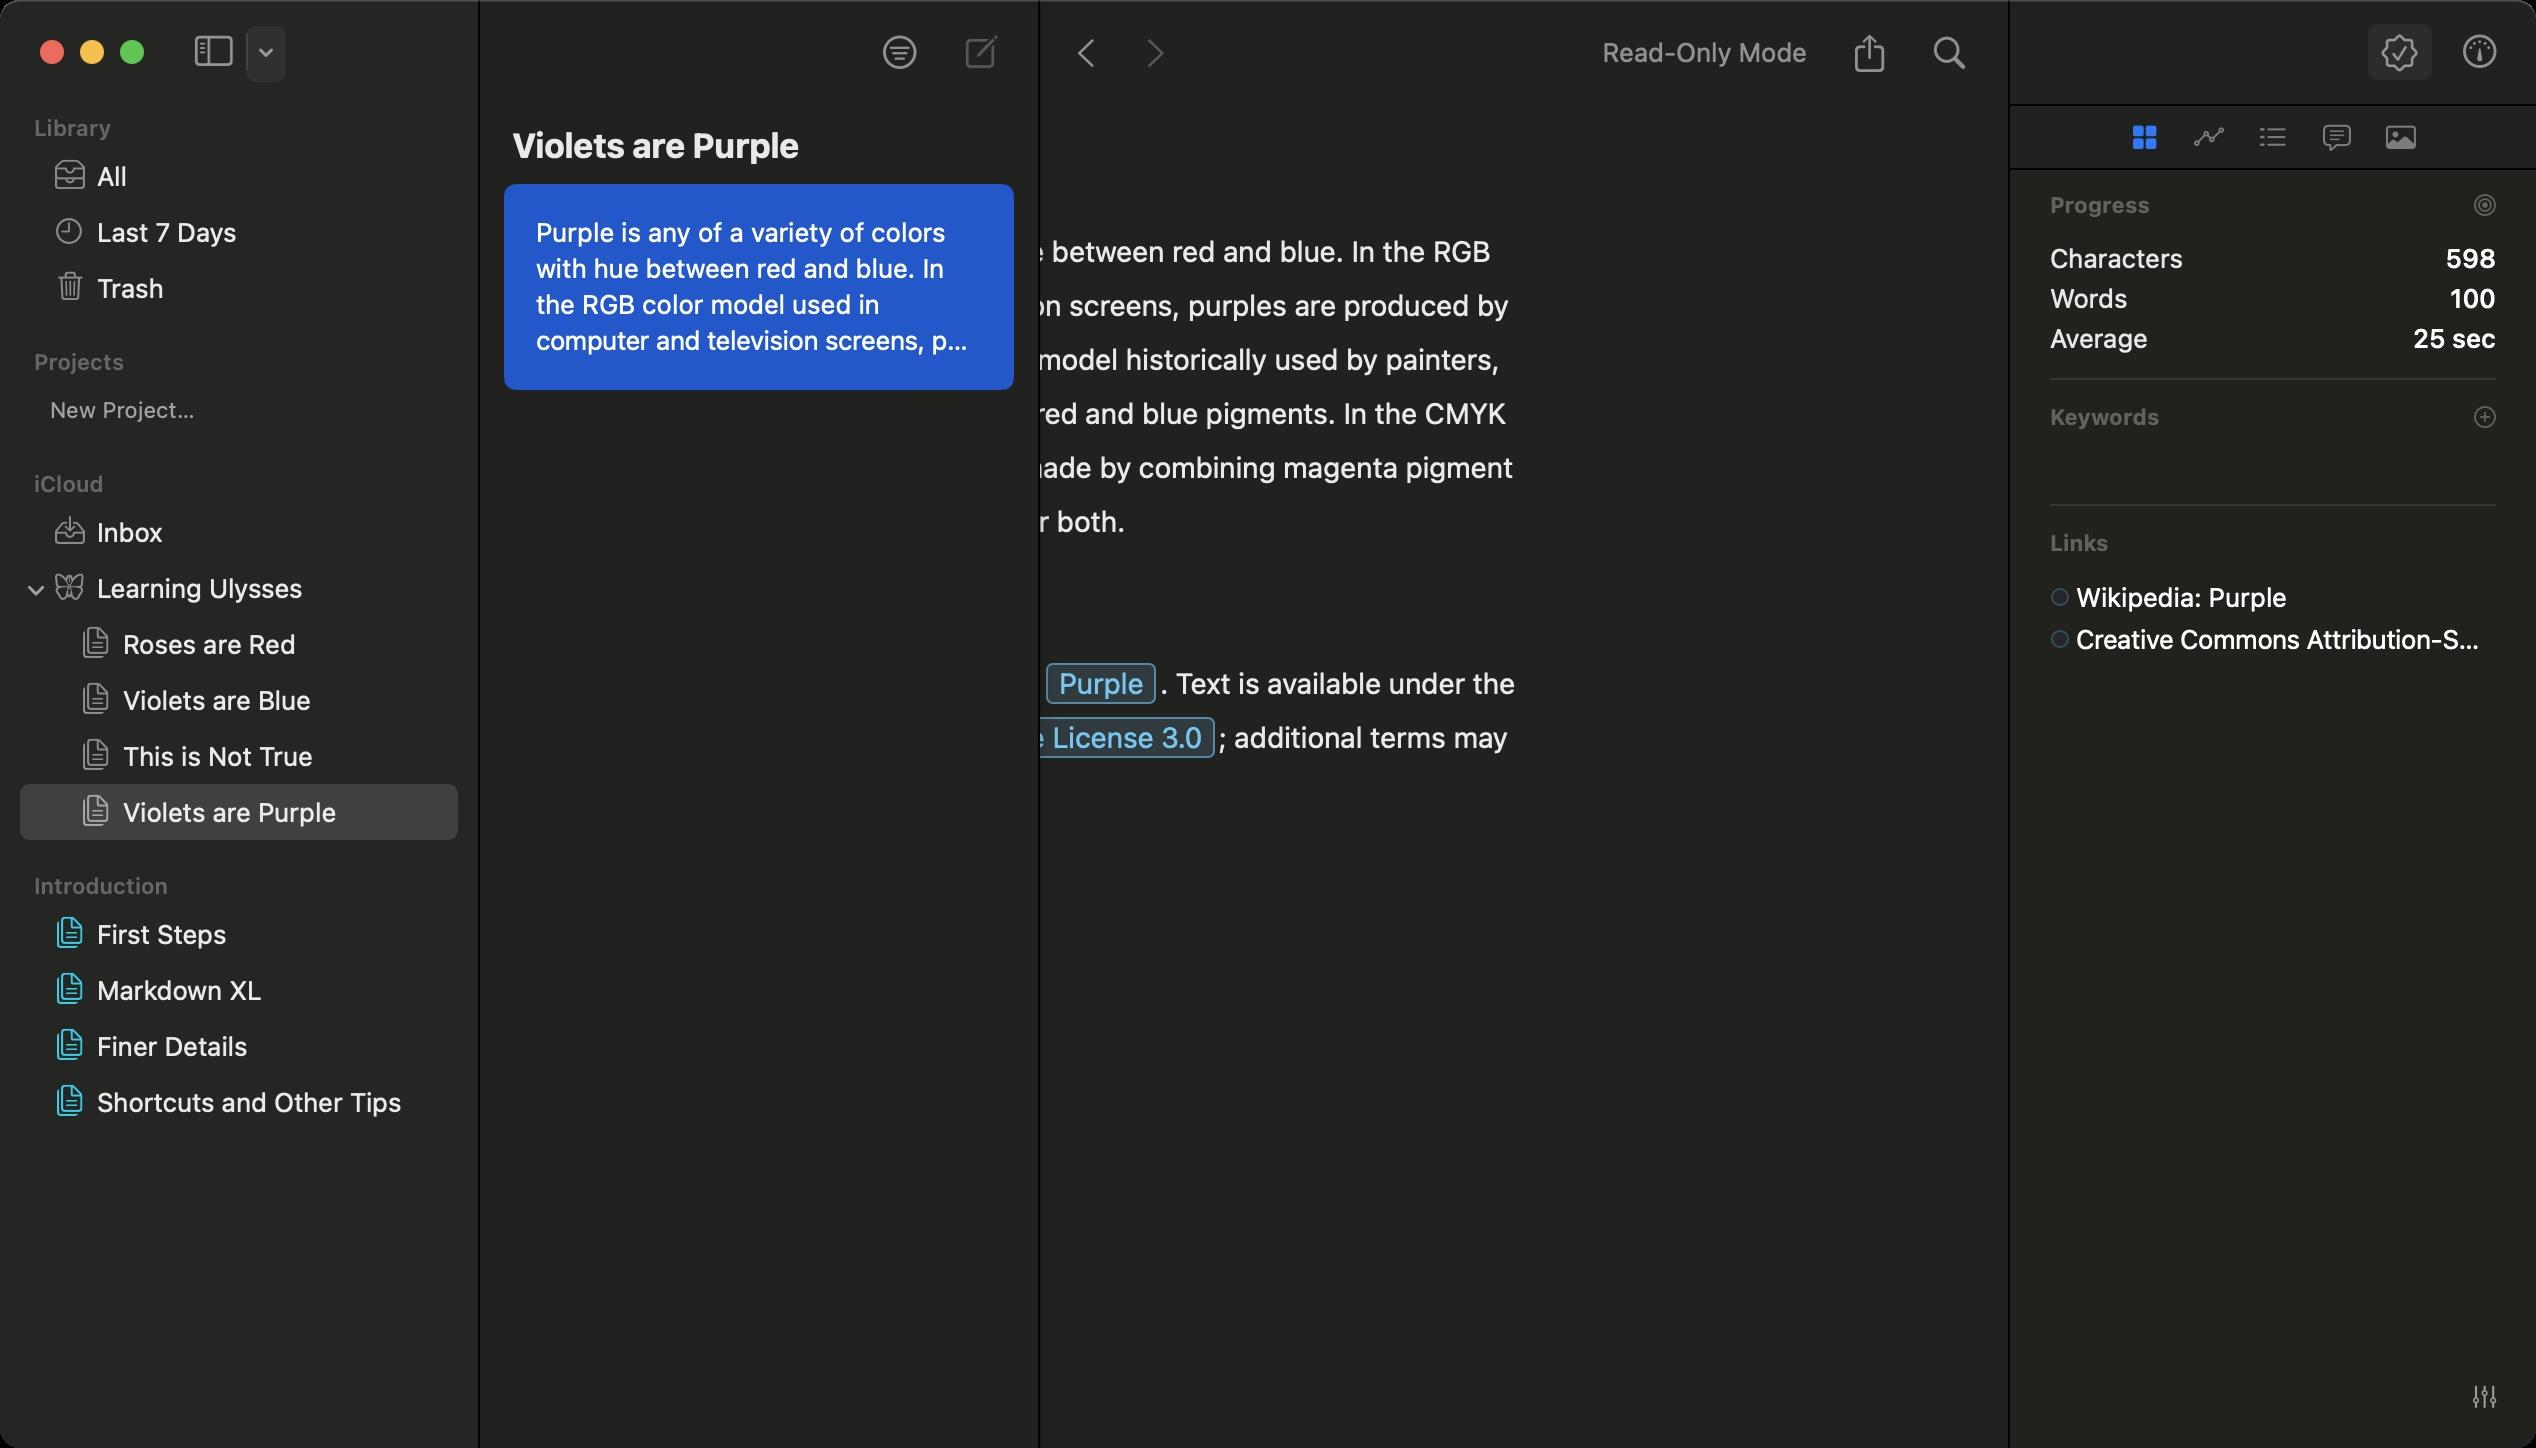
Accessibility tree:
{"name": "Violets_are_Purple_▸_Purple_is_any_of_a_variety_of_colors…", "role": "AXWindow", "description": null, "role_description": "standard window", "value": null, "position": "230.00;215.00", "size": "1268;724", "children": [{"name": null, "role": "AXGroup", "description": null, "role_description": "group", "value": null, "position": "0.00;0.00", "size": "1268;724", "children": [{"name": null, "role": "AXGroup", "description": null, "role_description": "group", "value": null, "position": "0.00;0.00", "size": "1004;724", "children": [{"name": null, "role": "AXGroup", "description": null, "role_description": "group", "value": null, "position": "0.00;0.00", "size": "1004;724", "children": [{"name": null, "role": "AXGroup", "description": null, "role_description": "group", "value": null, "position": "0.00;0.00", "size": "1004;724", "children": [{"name": null, "role": "AXScrollArea", "description": null, "role_description": "scroll area", "value": null, "position": "0.00;52.00", "size": "1004;672", "children": [{"name": null, "role": "AXGroup", "description": null, "role_description": "group", "value": null, "position": "0.00;52.00", "size": "1004;672", "children": [{"name": null, "role": "AXTextArea", "description": "Editor", "role_description": "text entry area", "value": "Purple is any of a variety of colors with hue between red and blue. In the RGB color model used in computer and television screens, purples are produced by mixing red and blue light. In the RYB color model historically used by painters, purples are created with a combination of red and blue pigments. In the CMYK color model used in printing, purples are made by combining magenta pigment with either cyan pigment, black pigment, or both.\n\n----\nExcerpt from from the Wikipedia article on Purple. Text is available under the Creative Commons Attribution-ShareAlike License 3.0; additional terms may apply.", "position": "171.00;72.00", "size": "662;379", "children": [{"name": null, "role": "AXUnknown", "description": "Begin Link", "role_description": "unknown", "value": null, "position": "521.40;328.00", "size": "8;27", "children": []}, {"name": null, "role": "AXUnknown", "description": "End Link", "role_description": "unknown", "value": null, "position": "571.89;328.00", "size": "8;27", "children": []}, {"name": null, "role": "AXUnknown", "description": "Begin Link", "role_description": "unknown", "value": null, "position": "241.18;355.00", "size": "8;27", "children": []}, {"name": null, "role": "AXUnknown", "description": "End Link", "role_description": "unknown", "value": null, "position": "601.20;355.00", "size": "8;27", "children": []}]}]}]}]}]}]}, {"name": null, "role": "AXUnknown", "description": "Dashboard", "role_description": "unknown", "value": null, "position": "1005.00;0.00", "size": "263;724", "children": [{"name": null, "role": "AXScrollArea", "description": null, "role_description": "scroll area", "value": null, "position": "1005.00;84.00", "size": "263;589", "children": [{"name": "Progress", "role": "AXGroup", "description": null, "role_description": "group", "value": null, "position": "1005.00;84.00", "size": "263;106", "children": [{"name": null, "role": "AXStaticText", "description": "Progress", "role_description": "text", "value": null, "position": "1025.00;87.00", "size": "186;31", "children": []}, {"name": "", "role": "AXButton", "description": null, "role_description": "button", "value": null, "position": "1227.00;84.50", "size": "31;36", "children": []}, {"name": null, "role": "AXRow", "description": null, "role_description": "table row", "value": null, "position": "1019.00;119.00", "size": "235;20", "children": [{"name": null, "role": "AXCell", "description": null, "role_description": "cell", "value": null, "position": "1025.00;119.00", "size": "223;20", "children": [{"name": null, "role": "AXStaticText", "description": null, "role_description": "text", "value": "Characters", "position": "1023.00;121.00", "size": "71;16", "children": []}, {"name": null, "role": "AXStaticText", "description": null, "role_description": "text", "value": "598", "position": "1220.50;121.00", "size": "30;16", "children": []}]}]}, {"name": null, "role": "AXRow", "description": null, "role_description": "table row", "value": null, "position": "1019.00;139.00", "size": "235;20", "children": [{"name": null, "role": "AXCell", "description": null, "role_description": "cell", "value": null, "position": "1025.00;139.00", "size": "223;20", "children": [{"name": null, "role": "AXStaticText", "description": null, "role_description": "text", "value": "Words", "position": "1023.00;141.00", "size": "43;16", "children": []}, {"name": null, "role": "AXStaticText", "description": null, "role_description": "text", "value": "100", "position": "1223.00;141.00", "size": "27;16", "children": []}]}]}, {"name": null, "role": "AXRow", "description": null, "role_description": "table row", "value": null, "position": "1019.00;159.00", "size": "235;20", "children": [{"name": null, "role": "AXCell", "description": null, "role_description": "cell", "value": null, "position": "1025.00;159.00", "size": "223;20", "children": [{"name": null, "role": "AXStaticText", "description": null, "role_description": "text", "value": "Average", "position": "1023.00;161.00", "size": "54;16", "children": []}, {"name": null, "role": "AXStaticText", "description": null, "role_description": "text", "value": "25 sec", "position": "1204.50;161.00", "size": "46;16", "children": []}]}]}]}, {"name": "Keywords", "role": "AXGroup", "description": null, "role_description": "group", "value": null, "position": "1005.00;190.00", "size": "263;63", "children": [{"name": null, "role": "AXStaticText", "description": "Keywords", "role_description": "text", "value": null, "position": "1025.00;193.00", "size": "186;31", "children": []}, {"name": "", "role": "AXButton", "description": "Add Favorite Keywords", "role_description": "button", "value": null, "position": "1227.00;190.50", "size": "31;36", "children": []}, {"name": null, "role": "AXUnknown", "description": "Keywords", "role_description": "unknown", "value": null, "position": "1023.00;225.00", "size": "227;17", "children": [{"name": null, "role": "AXTextArea", "description": null, "role_description": "text entry area", "value": "", "position": "1023.00;225.00", "size": "227;17", "children": []}]}]}, {"name": "Links", "role": "AXGroup", "description": null, "role_description": "group", "value": null, "position": "1005.00;253.00", "size": "263;90", "children": [{"name": "Links", "role": "AXStaticText", "description": "", "role_description": "text", "value": null, "position": "1025.00;256.00", "size": "212;31", "children": []}, {"name": null, "role": "AXRow", "description": null, "role_description": "table row", "value": null, "position": "1020.00;288.00", "size": "230;21", "children": [{"name": null, "role": "AXCell", "description": "Wikipedia: Purple, Link", "role_description": "cell", "value": null, "position": "1026.00;288.00", "size": "218;21", "children": [{"name": null, "role": "AXUnknown", "description": "Wikipedia: Purple, Link", "role_description": "unknown", "value": null, "position": "1020.00;288.00", "size": "230;21", "children": [{"name": null, "role": "AXStaticText", "description": null, "role_description": "text", "value": "Wikipedia: Purple", "position": "1036.00;290.50", "size": "110;16", "children": []}]}]}]}, {"name": null, "role": "AXRow", "description": null, "role_description": "table row", "value": null, "position": "1020.00;309.00", "size": "230;21", "children": [{"name": null, "role": "AXCell", "description": "Creative Commons Attribution-ShareAlike License 3.0, Link", "role_description": "cell", "value": null, "position": "1026.00;309.00", "size": "218;21", "children": [{"name": null, "role": "AXUnknown", "description": "Creative Commons Attribution-ShareAlike License 3.0, Link", "role_description": "unknown", "value": null, "position": "1020.00;309.00", "size": "230;21", "children": [{"name": null, "role": "AXStaticText", "description": null, "role_description": "text", "value": "Creative Commons Attribution-ShareAlike License 3.0", "position": "1036.00;311.50", "size": "212;16", "children": []}]}]}]}]}]}, {"name": "", "role": "AXButton", "description": "Settings", "role_description": "button", "value": null, "position": "1235.00;676.50", "size": "15;43", "children": []}, {"name": "", "role": "AXCheckBox", "description": "Overview", "role_description": "toggle button", "value": 1, "position": "1057.50;53.00", "size": "30;31", "children": []}, {"name": "", "role": "AXCheckBox", "description": "Progress", "role_description": "toggle button", "value": 0, "position": "1089.50;53.50", "size": "30;29", "children": []}, {"name": "", "role": "AXCheckBox", "description": "Outline", "role_description": "toggle button", "value": 0, "position": "1121.50;54.50", "size": "30;28", "children": []}, {"name": "", "role": "AXCheckBox", "description": "Annotations", "role_description": "toggle button", "value": 0, "position": "1153.50;52.00", "size": "30;33", "children": []}, {"name": "", "role": "AXCheckBox", "description": "Attachments", "role_description": "toggle button", "value": 0, "position": "1185.50;53.00", "size": "30;31", "children": []}]}, {"name": null, "role": "AXGroup", "description": null, "role_description": "group", "value": null, "position": "240.00;0.00", "size": "279;724", "children": [{"name": null, "role": "AXScrollArea", "description": null, "role_description": "scroll area", "value": null, "position": "240.00;92.00", "size": "279;632", "children": [{"name": null, "role": "AXOutline", "description": "Sheet List", "role_description": "outline", "value": null, "position": "240.00;92.00", "size": "279;632", "children": [{"name": null, "role": "AXRow", "description": null, "role_description": "outline row", "value": null, "position": "240.00;92.00", "size": "279;0", "children": [{"name": null, "role": "AXCell", "description": null, "role_description": "cell", "value": null, "position": "240.00;92.00", "size": "279;0", "children": []}]}, {"name": null, "role": "AXRow", "description": null, "role_description": "outline row", "value": null, "position": "240.00;92.00", "size": "279;103", "children": [{"name": null, "role": "AXCell", "description": "Purple is any of a variety of colors with hue between red and blue. In the RGB color model used in computer and television screens, purples are produced by mixing red and blue light. In the RYB color. Selected", "role_description": "cell", "value": null, "position": "240.00;92.00", "size": "279;103", "children": []}]}, {"name": null, "role": "AXColumn", "description": null, "role_description": "column", "value": null, "position": "240.00;92.00", "size": "279;632", "children": []}]}]}, {"name": null, "role": "AXStaticText", "description": null, "role_description": "text", "value": "Violets are Purple", "position": "254.00;63.00", "size": "255;20", "children": []}, {"name": "", "role": "AXButton", "description": "sort", "role_description": "button", "value": null, "position": "510.00;58.50", "size": "2;28", "children": []}]}, {"name": null, "role": "AXGroup", "description": null, "role_description": "group", "value": null, "position": "0.00;0.00", "size": "239;724", "children": [{"name": null, "role": "AXScrollArea", "description": null, "role_description": "scroll area", "value": null, "position": "0.00;44.00", "size": "239;680", "children": [{"name": null, "role": "AXOutline", "description": "Library", "role_description": "outline", "value": null, "position": "0.00;44.00", "size": "239;680", "children": [{"name": null, "role": "AXRow", "description": null, "role_description": "outline row", "value": null, "position": "0.00;54.00", "size": "239;20", "children": [{"name": null, "role": "AXCell", "description": null, "role_description": "cell", "value": null, "position": "10.00;54.00", "size": "219;20", "children": [{"name": null, "role": "AXStaticText", "description": null, "role_description": "text", "value": "Library", "position": "15.00;57.00", "size": "219;14", "children": []}]}]}, {"name": null, "role": "AXRow", "description": null, "role_description": "outline row", "value": null, "position": "0.00;74.00", "size": "239;28", "children": [{"name": null, "role": "AXCell", "description": null, "role_description": "cell", "value": null, "position": "10.00;74.00", "size": "219;28", "children": [{"name": null, "role": "AXImage", "description": "Letter Trays", "role_description": "image", "value": null, "position": "25.00;69.50", "size": "20;36", "children": []}, {"name": null, "role": "AXStaticText", "description": null, "role_description": "text", "value": "All", "position": "46.50;80.00", "size": "20;16", "children": []}]}]}, {"name": null, "role": "AXRow", "description": null, "role_description": "outline row", "value": null, "position": "0.00;102.00", "size": "239;28", "children": [{"name": null, "role": "AXCell", "description": null, "role_description": "cell", "value": null, "position": "10.00;102.00", "size": "219;28", "children": [{"name": null, "role": "AXImage", "description": "Watch Face", "role_description": "image", "value": null, "position": "25.00;99.00", "size": "20;34", "children": []}, {"name": null, "role": "AXStaticText", "description": null, "role_description": "text", "value": "Last 7 Days", "position": "46.50;108.00", "size": "74;16", "children": []}]}]}, {"name": null, "role": "AXRow", "description": null, "role_description": "outline row", "value": null, "position": "0.00;130.00", "size": "239;28", "children": [{"name": null, "role": "AXCell", "description": null, "role_description": "cell", "value": null, "position": "10.00;130.00", "size": "219;28", "children": [{"name": null, "role": "AXImage", "description": "Trash", "role_description": "image", "value": null, "position": "25.00;125.00", "size": "20;36", "children": []}, {"name": null, "role": "AXStaticText", "description": null, "role_description": "text", "value": "Trash", "position": "46.50;136.00", "size": "38;16", "children": []}]}]}, {"name": null, "role": "AXRow", "description": null, "role_description": "outline row", "value": null, "position": "0.00;171.00", "size": "239;20", "children": [{"name": null, "role": "AXCell", "description": null, "role_description": "cell", "value": null, "position": "10.00;171.00", "size": "219;20", "children": [{"name": null, "role": "AXStaticText", "description": null, "role_description": "text", "value": "Projects", "position": "15.00;174.00", "size": "219;14", "children": []}]}]}, {"name": null, "role": "AXRow", "description": null, "role_description": "outline row", "value": null, "position": "0.00;191.00", "size": "239;28", "children": [{"name": null, "role": "AXCell", "description": null, "role_description": "cell", "value": null, "position": "10.00;191.00", "size": "219;28", "children": [{"name": "New_Project…", "role": "AXButton", "description": null, "role_description": "button", "value": null, "position": "25.00;191.00", "size": "198;28", "children": []}]}]}, {"name": null, "role": "AXRow", "description": null, "role_description": "outline row", "value": null, "position": "0.00;232.00", "size": "239;20", "children": [{"name": null, "role": "AXCell", "description": null, "role_description": "cell", "value": null, "position": "10.00;232.00", "size": "219;20", "children": [{"name": null, "role": "AXStaticText", "description": null, "role_description": "text", "value": "iCloud", "position": "15.00;235.00", "size": "219;14", "children": []}]}]}, {"name": null, "role": "AXRow", "description": null, "role_description": "outline row", "value": null, "position": "0.00;252.00", "size": "239;28", "children": [{"name": null, "role": "AXCell", "description": null, "role_description": "cell", "value": null, "position": "10.00;252.00", "size": "219;28", "children": [{"name": null, "role": "AXImage", "description": "Letter Tray With Inward-Pointing Arrow", "role_description": "image", "value": null, "position": "25.00;246.00", "size": "20;37", "children": []}, {"name": null, "role": "AXStaticText", "description": null, "role_description": "text", "value": "Inbox", "position": "46.50;258.00", "size": "37;16", "children": []}]}]}, {"name": null, "role": "AXRow", "description": null, "role_description": "outline row", "value": null, "position": "0.00;280.00", "size": "239;28", "children": [{"name": null, "role": "AXCell", "description": null, "role_description": "cell", "value": null, "position": "10.00;280.00", "size": "219;28", "children": [{"name": null, "role": "AXImage", "description": "Butterfly", "role_description": "image", "value": null, "position": "25.00;276.00", "size": "20;35", "children": []}, {"name": null, "role": "AXStaticText", "description": null, "role_description": "text", "value": "Learning Ulysses", "position": "46.50;286.00", "size": "107;16", "children": []}, {"name": null, "role": "AXDisclosureTriangle", "description": null, "role_description": "disclosure triangle", "value": 1, "position": "12.00;280.00", "size": "13;28", "children": []}]}]}, {"name": null, "role": "AXRow", "description": null, "role_description": "outline row", "value": null, "position": "0.00;308.00", "size": "239;28", "children": [{"name": null, "role": "AXCell", "description": null, "role_description": "cell", "value": null, "position": "10.00;308.00", "size": "219;28", "children": [{"name": null, "role": "AXImage", "description": "Sheets", "role_description": "image", "value": null, "position": "38.00;303.00", "size": "20;37", "children": []}, {"name": null, "role": "AXStaticText", "description": null, "role_description": "text", "value": "Roses are Red", "position": "59.50;314.00", "size": "90;16", "children": []}]}]}, {"name": null, "role": "AXRow", "description": null, "role_description": "outline row", "value": null, "position": "0.00;336.00", "size": "239;28", "children": [{"name": null, "role": "AXCell", "description": null, "role_description": "cell", "value": null, "position": "10.00;336.00", "size": "219;28", "children": [{"name": null, "role": "AXImage", "description": "Sheets", "role_description": "image", "value": null, "position": "38.00;331.00", "size": "20;37", "children": []}, {"name": null, "role": "AXStaticText", "description": null, "role_description": "text", "value": "Violets are Blue", "position": "59.50;342.00", "size": "98;16", "children": []}]}]}, {"name": null, "role": "AXRow", "description": null, "role_description": "outline row", "value": null, "position": "0.00;364.00", "size": "239;28", "children": [{"name": null, "role": "AXCell", "description": null, "role_description": "cell", "value": null, "position": "10.00;364.00", "size": "219;28", "children": [{"name": null, "role": "AXImage", "description": "Sheets", "role_description": "image", "value": null, "position": "38.00;359.00", "size": "20;37", "children": []}, {"name": null, "role": "AXStaticText", "description": null, "role_description": "text", "value": "This is Not True", "position": "59.50;370.00", "size": "99;16", "children": []}]}]}, {"name": null, "role": "AXRow", "description": null, "role_description": "outline row", "value": null, "position": "0.00;392.00", "size": "239;28", "children": [{"name": null, "role": "AXCell", "description": null, "role_description": "cell", "value": null, "position": "10.00;392.00", "size": "219;28", "children": [{"name": null, "role": "AXImage", "description": "Sheets", "role_description": "image", "value": null, "position": "38.00;387.00", "size": "20;37", "children": []}, {"name": null, "role": "AXStaticText", "description": null, "role_description": "text", "value": "Violets are Purple", "position": "59.50;398.00", "size": "111;16", "children": []}]}]}, {"name": null, "role": "AXRow", "description": null, "role_description": "outline row", "value": null, "position": "0.00;433.00", "size": "239;20", "children": [{"name": null, "role": "AXCell", "description": null, "role_description": "cell", "value": null, "position": "10.00;433.00", "size": "219;20", "children": [{"name": null, "role": "AXStaticText", "description": null, "role_description": "text", "value": "Introduction", "position": "15.00;436.00", "size": "219;14", "children": []}]}]}, {"name": null, "role": "AXRow", "description": null, "role_description": "outline row", "value": null, "position": "0.00;453.00", "size": "239;28", "children": [{"name": null, "role": "AXCell", "description": null, "role_description": "cell", "value": null, "position": "10.00;453.00", "size": "219;28", "children": [{"name": null, "role": "AXImage", "description": "Sheets", "role_description": "image", "value": null, "position": "25.00;448.00", "size": "20;37", "children": []}, {"name": null, "role": "AXStaticText", "description": null, "role_description": "text", "value": "First Steps", "position": "46.50;459.00", "size": "69;16", "children": []}]}]}, {"name": null, "role": "AXRow", "description": null, "role_description": "outline row", "value": null, "position": "0.00;481.00", "size": "239;28", "children": [{"name": null, "role": "AXCell", "description": null, "role_description": "cell", "value": null, "position": "10.00;481.00", "size": "219;28", "children": [{"name": null, "role": "AXImage", "description": "Sheets", "role_description": "image", "value": null, "position": "25.00;476.00", "size": "20;37", "children": []}, {"name": null, "role": "AXStaticText", "description": null, "role_description": "text", "value": "Markdown XL", "position": "46.50;487.00", "size": "86;16", "children": []}]}]}, {"name": null, "role": "AXRow", "description": null, "role_description": "outline row", "value": null, "position": "0.00;509.00", "size": "239;28", "children": [{"name": null, "role": "AXCell", "description": null, "role_description": "cell", "value": null, "position": "10.00;509.00", "size": "219;28", "children": [{"name": null, "role": "AXImage", "description": "Sheets", "role_description": "image", "value": null, "position": "25.00;504.00", "size": "20;37", "children": []}, {"name": null, "role": "AXStaticText", "description": null, "role_description": "text", "value": "Finer Details", "position": "46.50;515.00", "size": "80;16", "children": []}]}]}, {"name": null, "role": "AXRow", "description": null, "role_description": "outline row", "value": null, "position": "0.00;537.00", "size": "239;28", "children": [{"name": null, "role": "AXCell", "description": null, "role_description": "cell", "value": null, "position": "10.00;537.00", "size": "219;28", "children": [{"name": null, "role": "AXImage", "description": "Sheets", "role_description": "image", "value": null, "position": "25.00;532.00", "size": "20;37", "children": []}, {"name": null, "role": "AXStaticText", "description": null, "role_description": "text", "value": "Shortcuts and Other Tips", "position": "46.50;543.00", "size": "156;16", "children": []}]}]}, {"name": null, "role": "AXColumn", "description": null, "role_description": "column", "value": null, "position": "10.00;44.00", "size": "219;680", "children": []}]}]}]}]}, {"name": null, "role": "AXToolbar", "description": null, "role_description": "toolbar", "value": null, "position": "0.00;0.00", "size": "1268;52", "children": [{"name": null, "role": "AXGroup", "description": null, "role_description": "group", "value": null, "position": "87.00;0.00", "size": "60;52", "children": [{"name": "", "role": "AXButton", "description": "Toggle Sidebars", "role_description": "button", "value": null, "position": "85.00;6.00", "size": "44;40", "children": []}, {"name": "", "role": "AXButton", "description": "drop down", "role_description": "button", "value": null, "position": "116.00;7.00", "size": "34;40", "children": []}]}, {"name": null, "role": "AXGroup", "description": null, "role_description": "group", "value": null, "position": "147.00;0.00", "size": "377;52", "children": [{"name": "", "role": "AXButton", "description": "Filter in Group", "role_description": "button", "value": null, "position": "428.00;6.00", "size": "44;40", "children": []}, {"name": "", "role": "AXButton", "description": "New Sheet", "role_description": "button", "value": null, "position": "468.00;6.00", "size": "44;40", "children": []}]}, {"name": null, "role": "AXGroup", "description": null, "role_description": "group", "value": null, "position": "524.00;0.00", "size": "73;52", "children": [{"name": "", "role": "AXButton", "description": "Go back", "role_description": "button", "value": null, "position": "527.00;11.00", "size": "34;31", "children": []}, {"name": "", "role": "AXButton", "description": "Go forward", "role_description": "button", "value": null, "position": "560.00;11.00", "size": "34;31", "children": []}]}, {"name": null, "role": "AXButton", "description": "Read-Only Mode", "role_description": "button", "value": null, "position": "790.00;0.00", "size": "125;52", "children": []}, {"name": null, "role": "AXButton", "description": "Export", "role_description": "button", "value": null, "position": "915.00;0.00", "size": "40;52", "children": []}, {"name": null, "role": "AXGroup", "description": null, "role_description": "group", "value": null, "position": "955.00;0.00", "size": "225;52", "children": [{"name": "", "role": "AXCheckBox", "description": "Find", "role_description": "toggle button", "value": 0, "position": "953.00;6.00", "size": "44;40", "children": []}]}, {"name": null, "role": "AXButton", "description": "Revision", "role_description": "button", "value": null, "position": "1180.00;0.00", "size": "40;52", "children": []}, {"name": null, "role": "AXButton", "description": "Dashboard", "role_description": "button", "value": null, "position": "1220.00;0.00", "size": "40;52", "children": []}]}, {"name": null, "role": "AXButton", "description": null, "role_description": "close button", "value": null, "position": "19.00;18.00", "size": "14;16", "children": []}, {"name": null, "role": "AXButton", "description": null, "role_description": "full screen button", "value": null, "position": "59.00;18.00", "size": "14;16", "children": [{"name": null, "role": "AXGroup", "description": null, "role_description": "group", "value": null, "position": "59.00;18.00", "size": "14;16", "children": [{"name": null, "role": "AXGroup", "description": null, "role_description": "group", "value": null, "position": "59.00;18.00", "size": "14;16", "children": []}]}]}, {"name": null, "role": "AXButton", "description": null, "role_description": "minimize button", "value": null, "position": "39.00;18.00", "size": "14;16", "children": []}]}